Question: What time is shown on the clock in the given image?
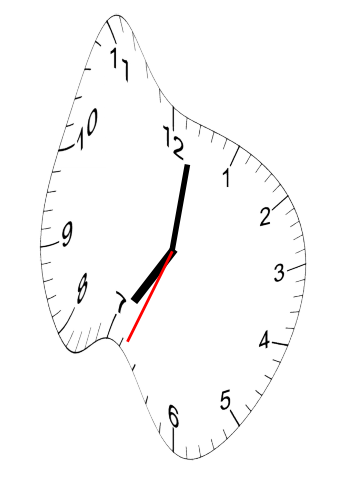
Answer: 07:01:34